Question: I was given this code to look into, and this code is filled with these arrow type symbols:

Those symbols are seen around variable declarations like in the image, and they disappear if I copy them and try to paste them into web browser. Are they like some sort of custom symbol from different keyboard? What could possibly be their functions? I checked preprocessor macros, and it does not have any macro defined for arrow symbols.
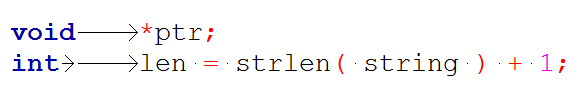
Answer: Those arrow symbols are actually visualizations of the tab character. What you actually have is this:
'''
void *ptr;
int len = strlen( string ) + 1;
'''
The arrows are there just to show you that there are tabs in the code.